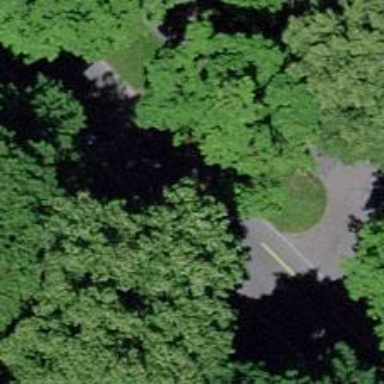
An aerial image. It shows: Avenue of trees.